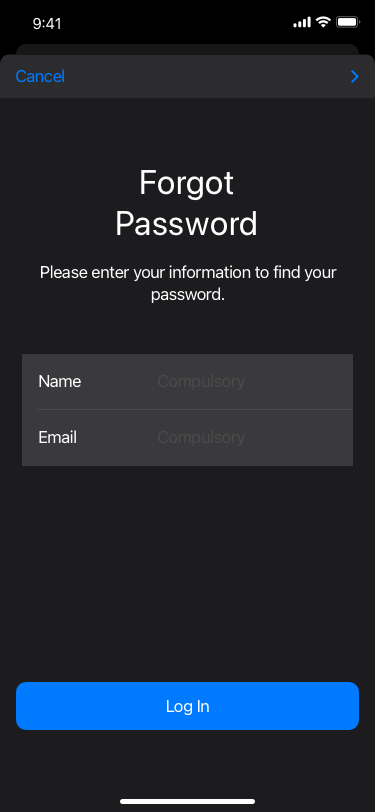
Text in this UI design:
Sign in by your ID to use our services and other feature.
Please enter your information to find your password.